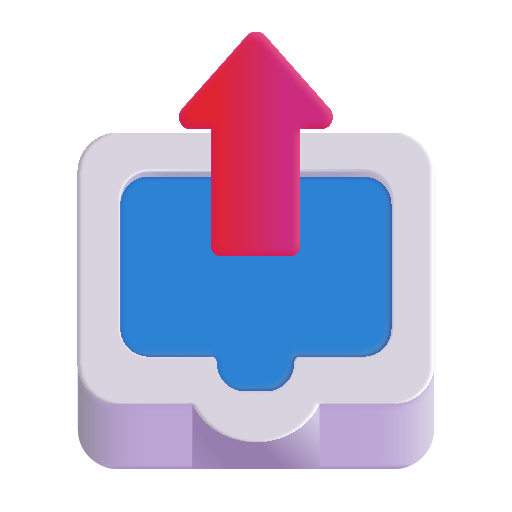
outbox tray color